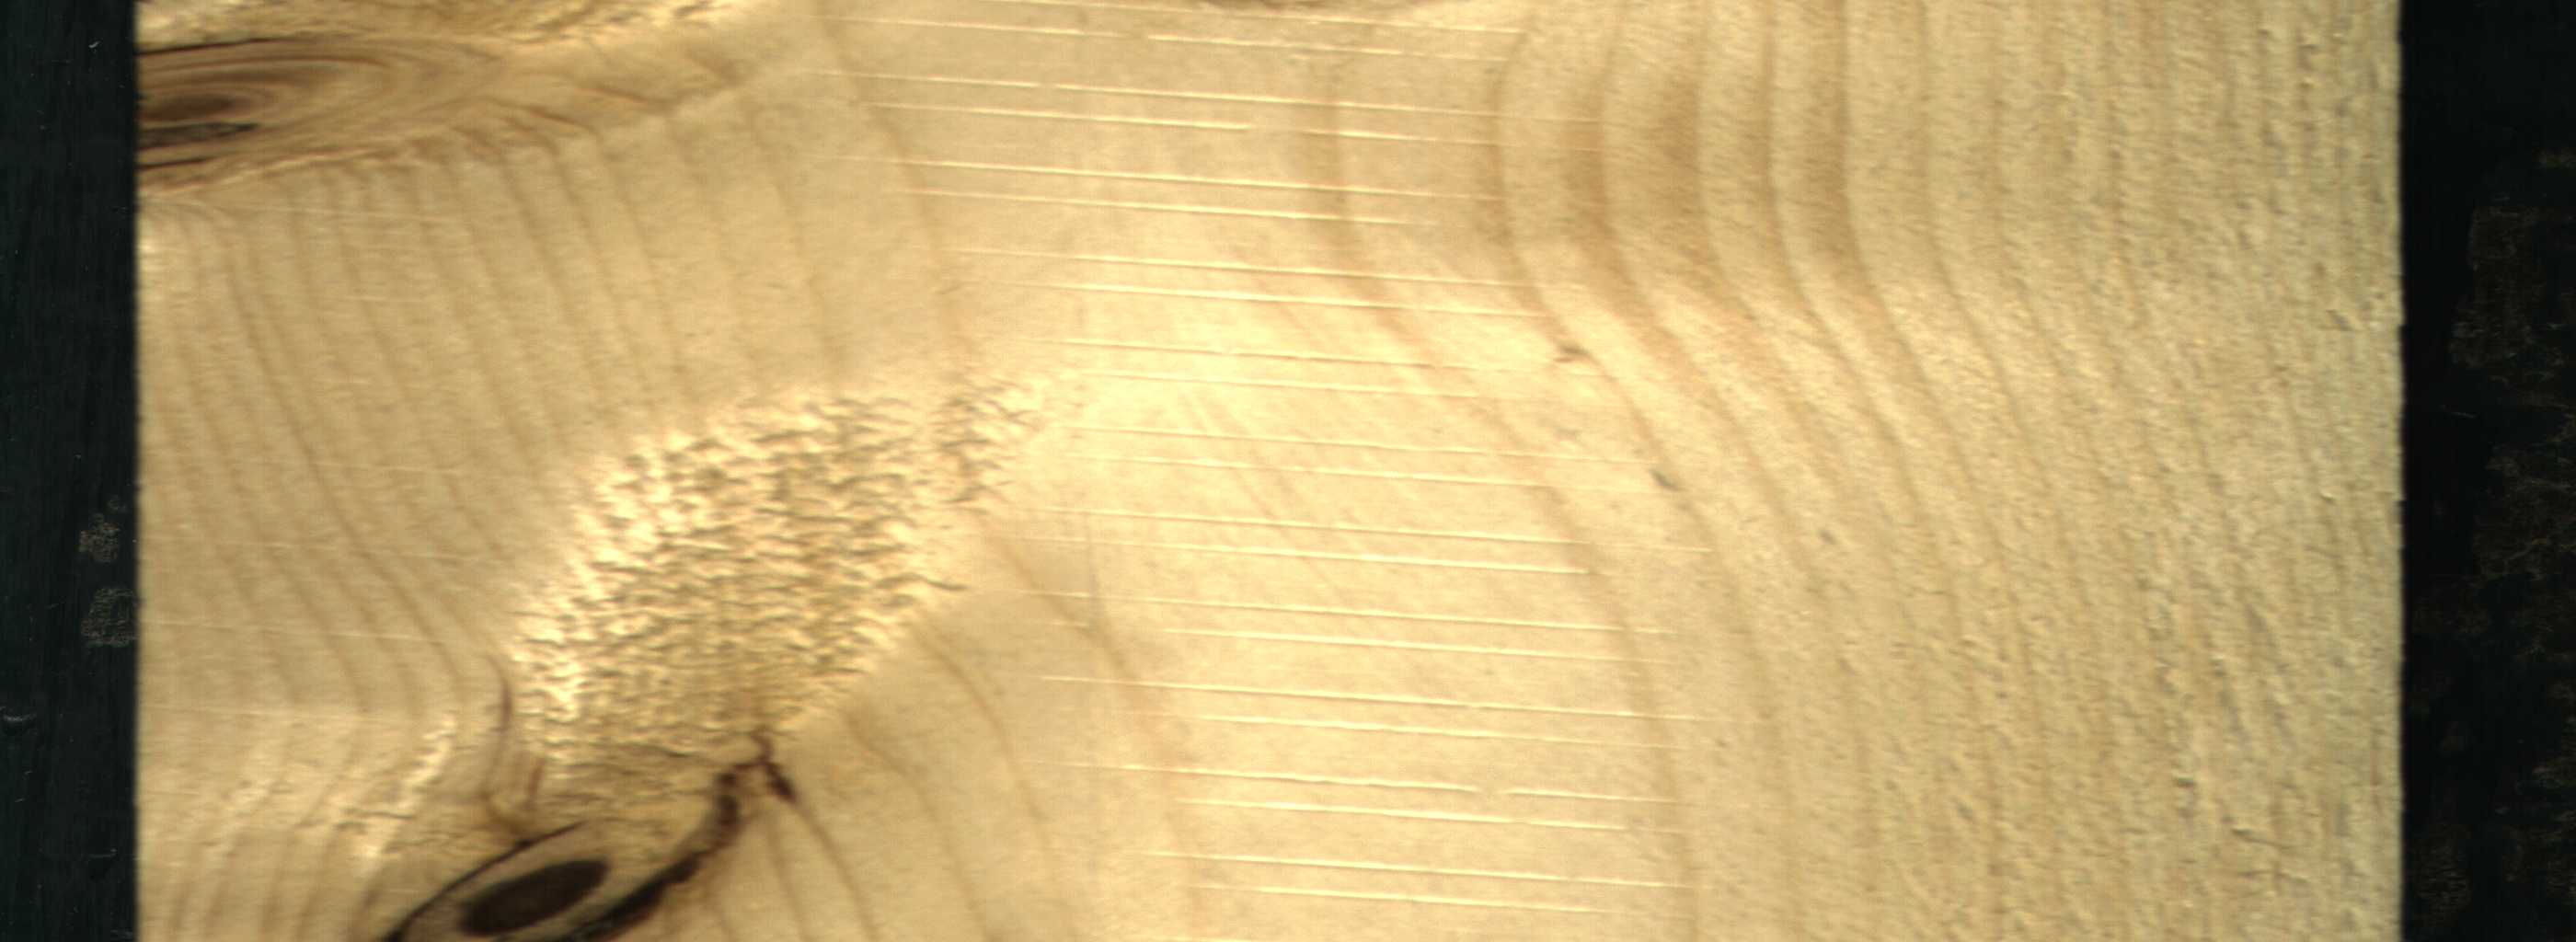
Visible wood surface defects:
Dead_Knot
Dead_Knot